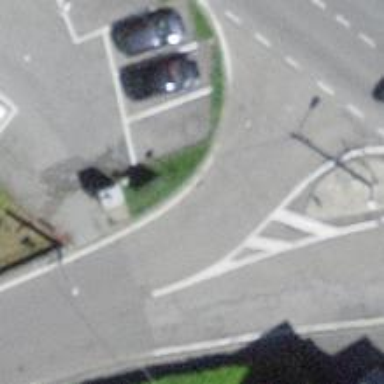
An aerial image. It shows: Telephone amenity.